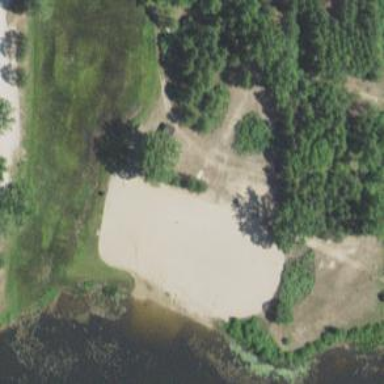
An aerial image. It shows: Volleyball court on pitch meant for leisure land.